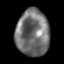
Tissue: lung
Cell type: Epithelial cells
Senescence score: 0.218
Nuclear area (px): 1524
Mean DAPI intensity: 111.578